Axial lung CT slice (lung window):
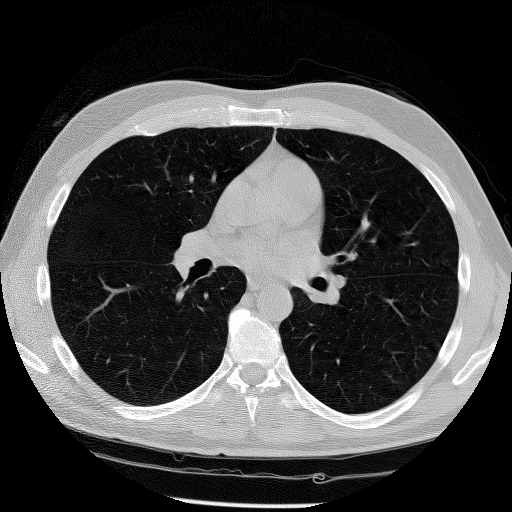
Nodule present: no